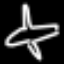
Label: airplane